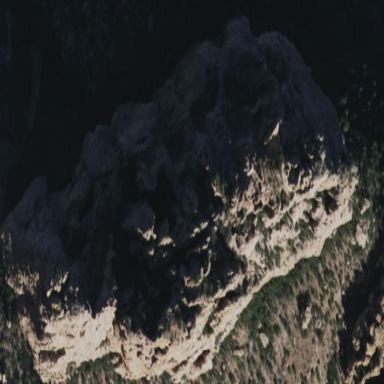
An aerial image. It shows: Natural rock formation.